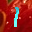
Label: 1